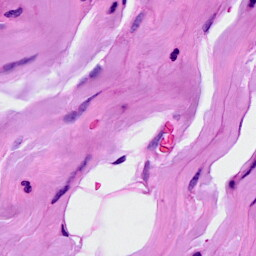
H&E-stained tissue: Breast